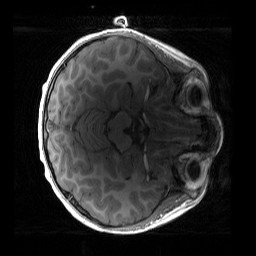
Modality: T1w
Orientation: axial
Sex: male
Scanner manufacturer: siemens
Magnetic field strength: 3 T
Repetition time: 1.9 s
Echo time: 0.00243 s